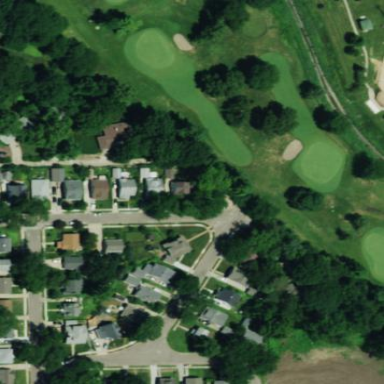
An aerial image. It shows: Well-maintained grassy area designated for golfing. It is mown fairway used for the sport of golf.